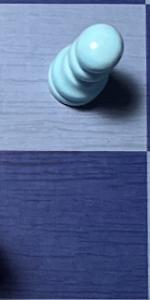
Label: Empty